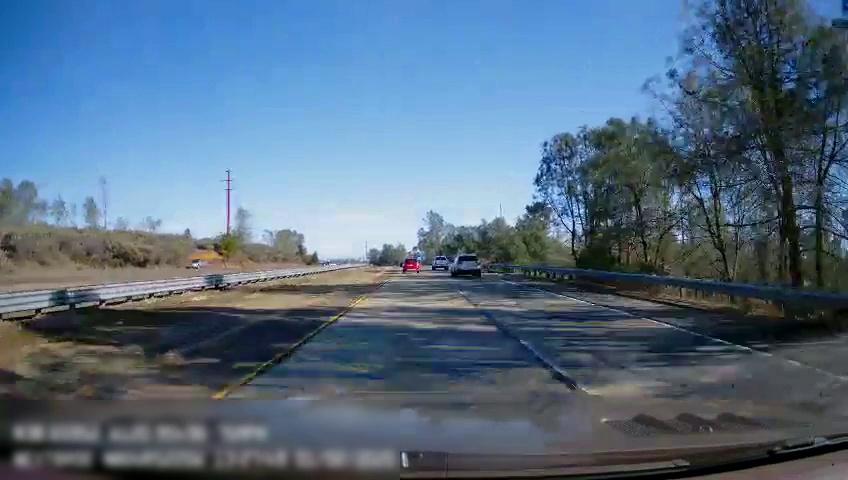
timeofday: Day
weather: Sunny
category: Drivable Space
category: Vehicles | SUV
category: Vehicles | SUV
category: Vehicles | Truck
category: Lanes | Current Lane
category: Lanes | Current Lane
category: Lanes | Alternate Lane